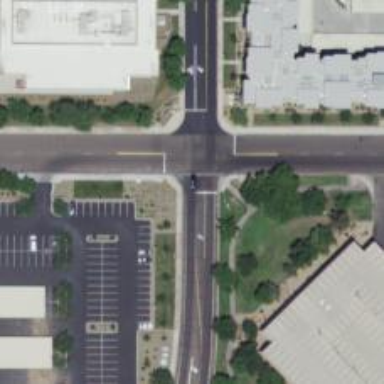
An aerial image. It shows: Solid stop line on the road.